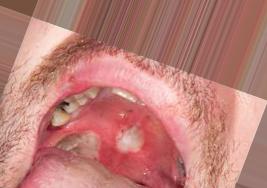
Condition: Mouth Ulcer